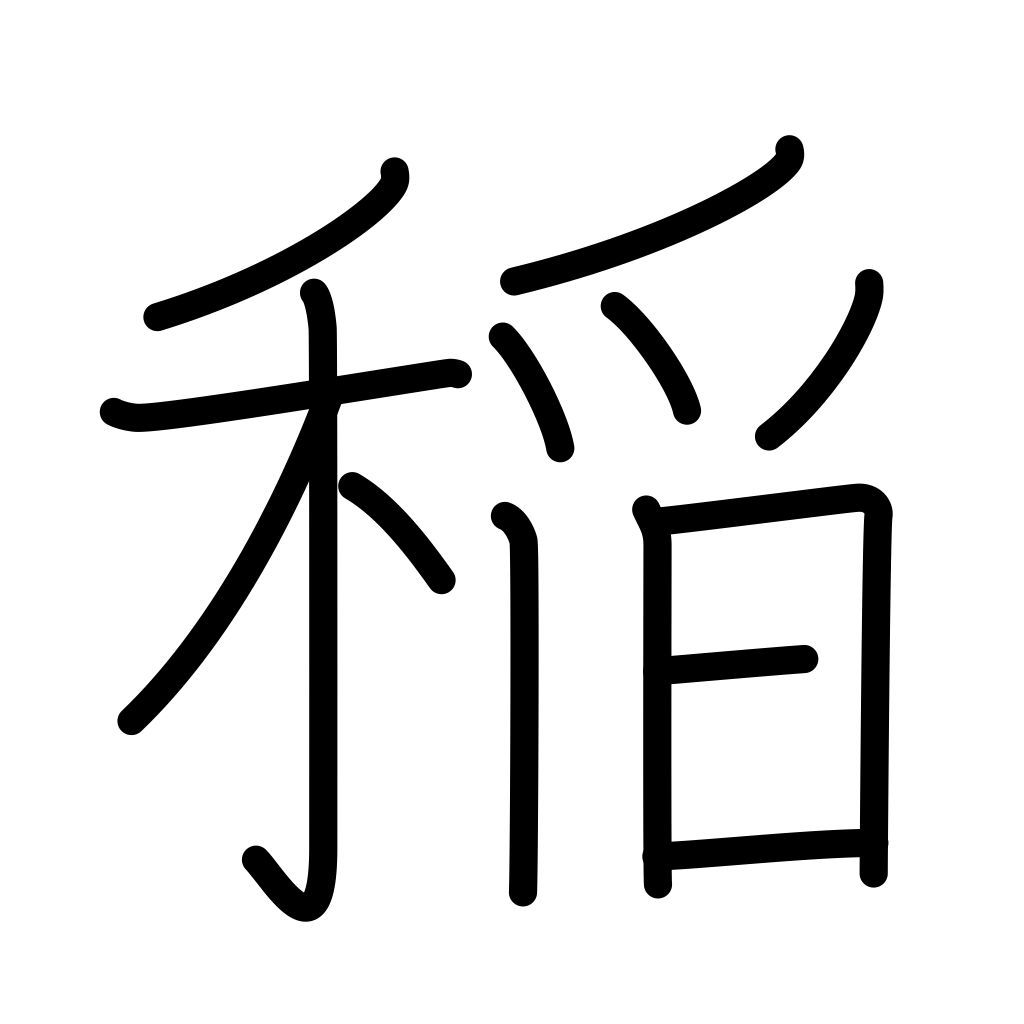
Meaning: rice plant